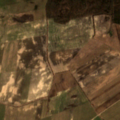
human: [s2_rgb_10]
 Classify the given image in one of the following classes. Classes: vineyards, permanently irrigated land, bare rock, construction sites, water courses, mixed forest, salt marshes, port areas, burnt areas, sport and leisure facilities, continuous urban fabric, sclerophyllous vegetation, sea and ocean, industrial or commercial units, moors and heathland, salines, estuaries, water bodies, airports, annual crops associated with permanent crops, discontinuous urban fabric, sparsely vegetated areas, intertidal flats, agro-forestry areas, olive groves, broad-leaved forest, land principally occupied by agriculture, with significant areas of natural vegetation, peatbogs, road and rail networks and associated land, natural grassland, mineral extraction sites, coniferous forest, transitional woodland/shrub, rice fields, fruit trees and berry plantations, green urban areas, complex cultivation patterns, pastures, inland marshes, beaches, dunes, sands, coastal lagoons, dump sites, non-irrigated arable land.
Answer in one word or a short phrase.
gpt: non-irrigated arable land, pastures, broad-leaved forest, mixed forest